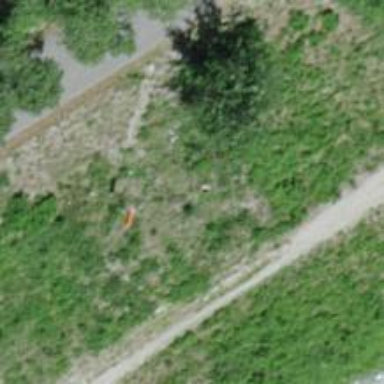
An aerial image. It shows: Pole with roofed pipeline marker.